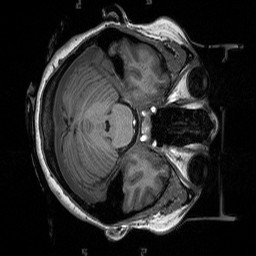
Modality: T1w
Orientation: axial
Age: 34
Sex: female
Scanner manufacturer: siemens
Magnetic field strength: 3 T
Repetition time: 2.53 s
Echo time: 0.00219 s